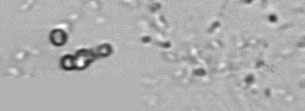
Label: Phaeocystis